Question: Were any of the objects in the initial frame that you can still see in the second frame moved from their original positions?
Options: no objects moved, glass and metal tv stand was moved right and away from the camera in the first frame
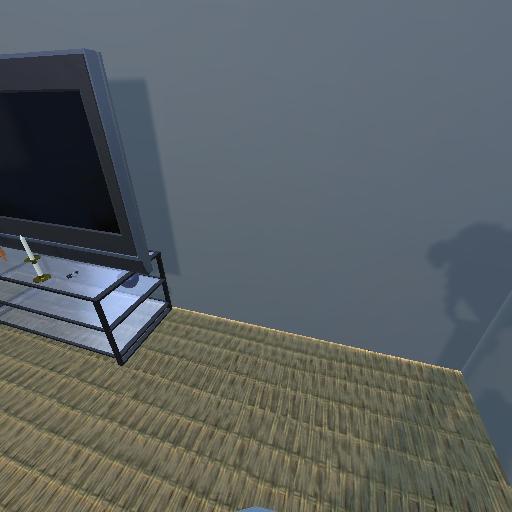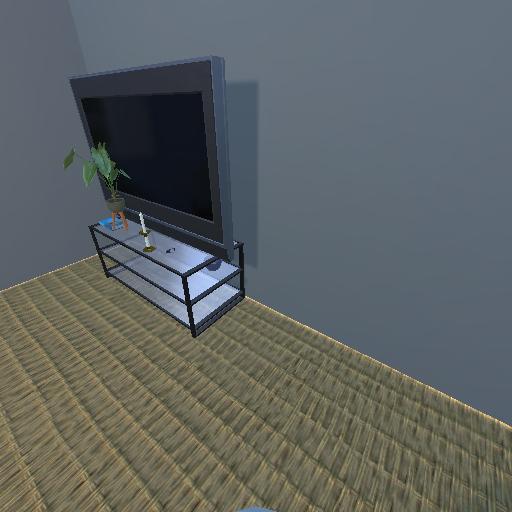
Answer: no objects moved